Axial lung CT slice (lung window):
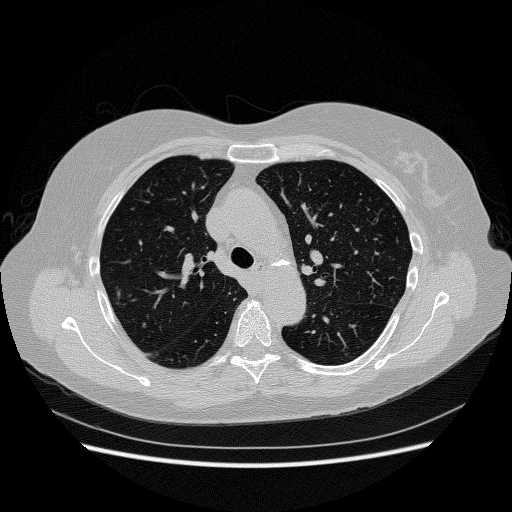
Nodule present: no